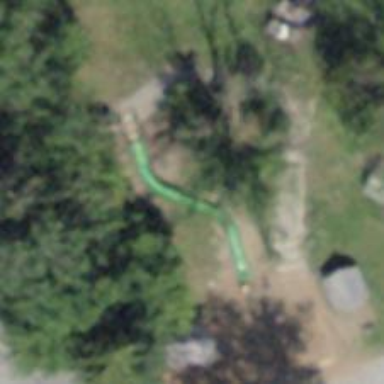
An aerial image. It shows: Playground area for leisure activities on the land.